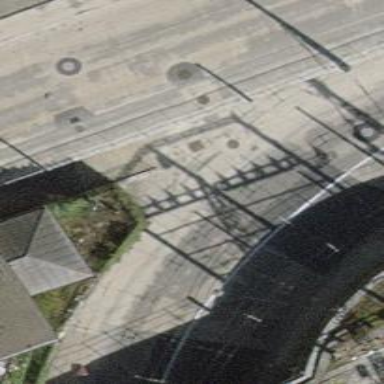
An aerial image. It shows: Cycle barrier.